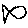
Label: fish